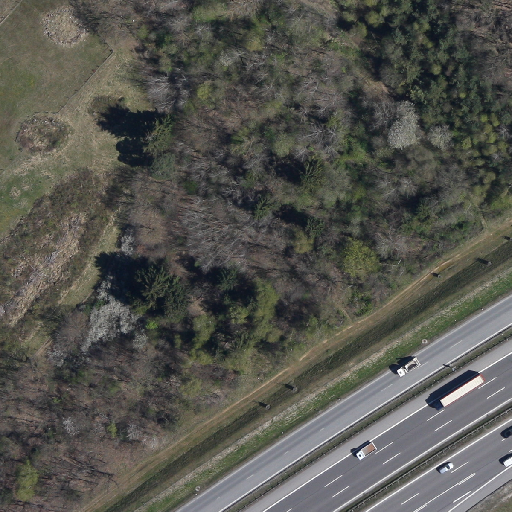
Referring expression: heavy-duty vehicle